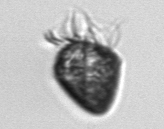
Label: Ciliophora